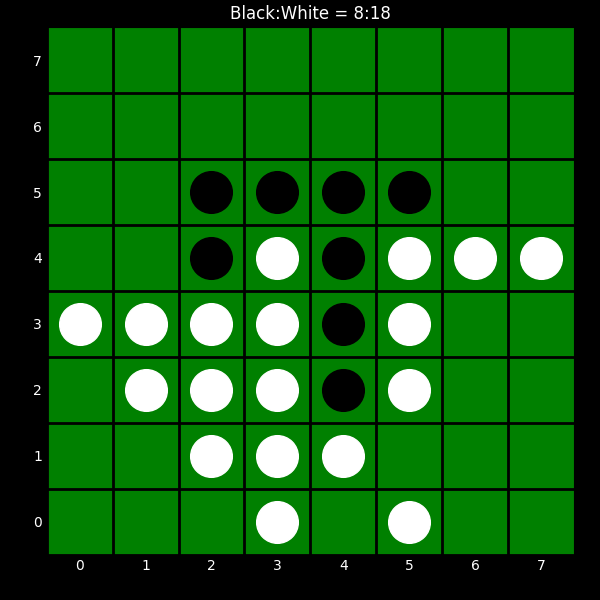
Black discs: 8
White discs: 18